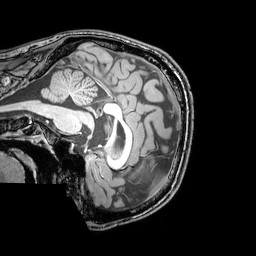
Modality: T1w
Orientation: sagittal
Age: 24
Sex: male
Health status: healthy
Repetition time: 0.081 s
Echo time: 0.037 s